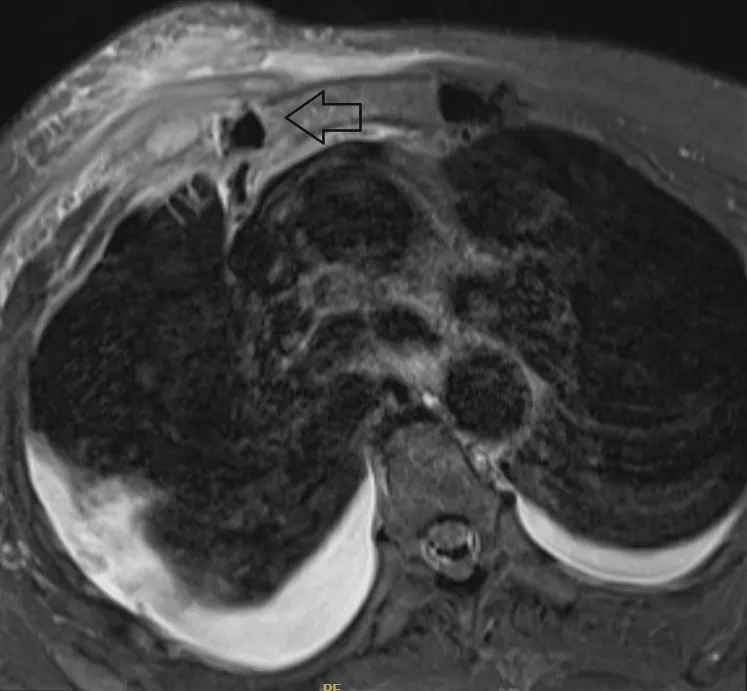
Preoperative right SCJ MRI showing large intra-articular joint effusion, with a collection deep to pectoralis major insertion and cutaneous reactions suggestive of an infective process (arrow pointing to findings). . SCJ: sternoclaviclar joint.
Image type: radiology (mri)